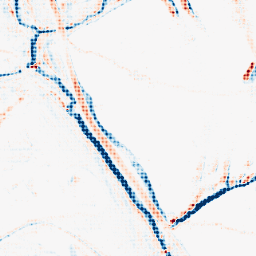
Category: morphological
Decomposition family: morphological_rect
Decomposition parameters: operation: average
width: 10
height: 5
Upsampling method: sinc_blackman
Upsampling parameters: scale: 8
kernel_size: 8
Upsampling scale: 8